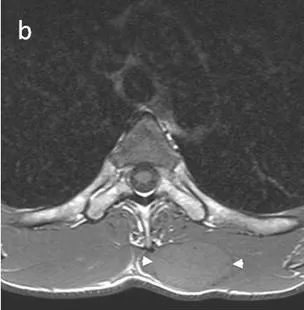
Axial T1.
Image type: radiology (mri)